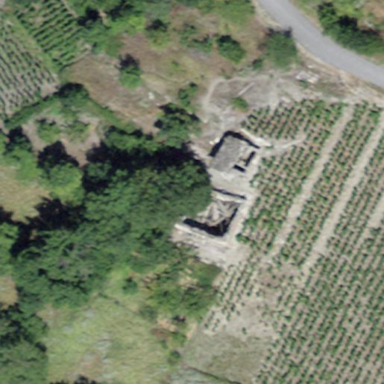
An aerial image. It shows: Vineyard with grape crops.